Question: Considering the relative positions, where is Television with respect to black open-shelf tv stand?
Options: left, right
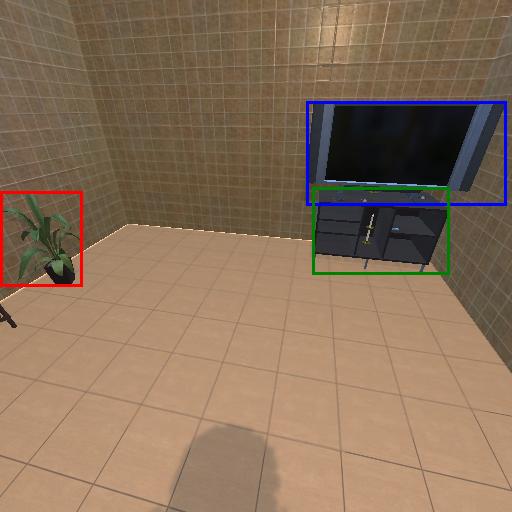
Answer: left